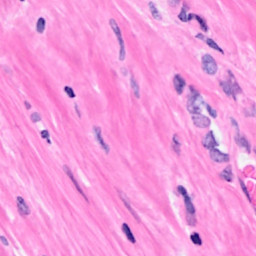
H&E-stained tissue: Breast